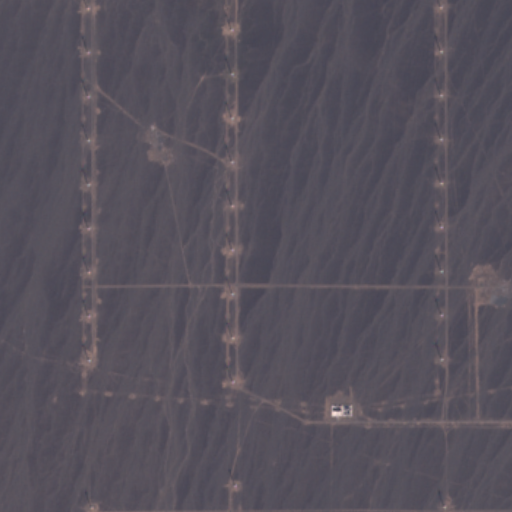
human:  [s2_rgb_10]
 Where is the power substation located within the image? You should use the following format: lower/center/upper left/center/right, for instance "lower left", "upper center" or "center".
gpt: The power substation is located in the lower right of the image.
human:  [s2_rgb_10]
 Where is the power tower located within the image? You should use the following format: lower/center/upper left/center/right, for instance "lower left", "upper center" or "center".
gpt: The power tower is located in the lower right of the image.
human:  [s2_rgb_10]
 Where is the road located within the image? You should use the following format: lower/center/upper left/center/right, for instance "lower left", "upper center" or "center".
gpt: There is no road in the image.